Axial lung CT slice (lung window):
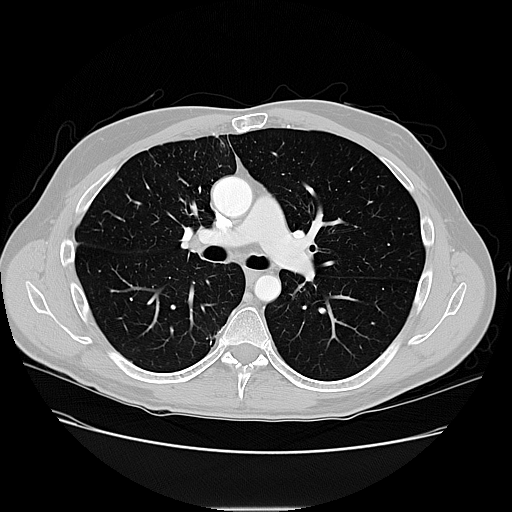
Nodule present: no